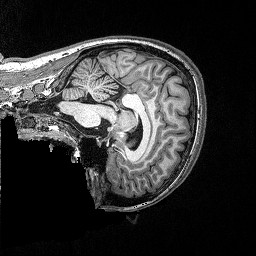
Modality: T1w
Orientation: sagittal
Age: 22
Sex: female
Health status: healthy
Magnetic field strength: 3 T
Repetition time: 2.53 s
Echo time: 0.00331 s